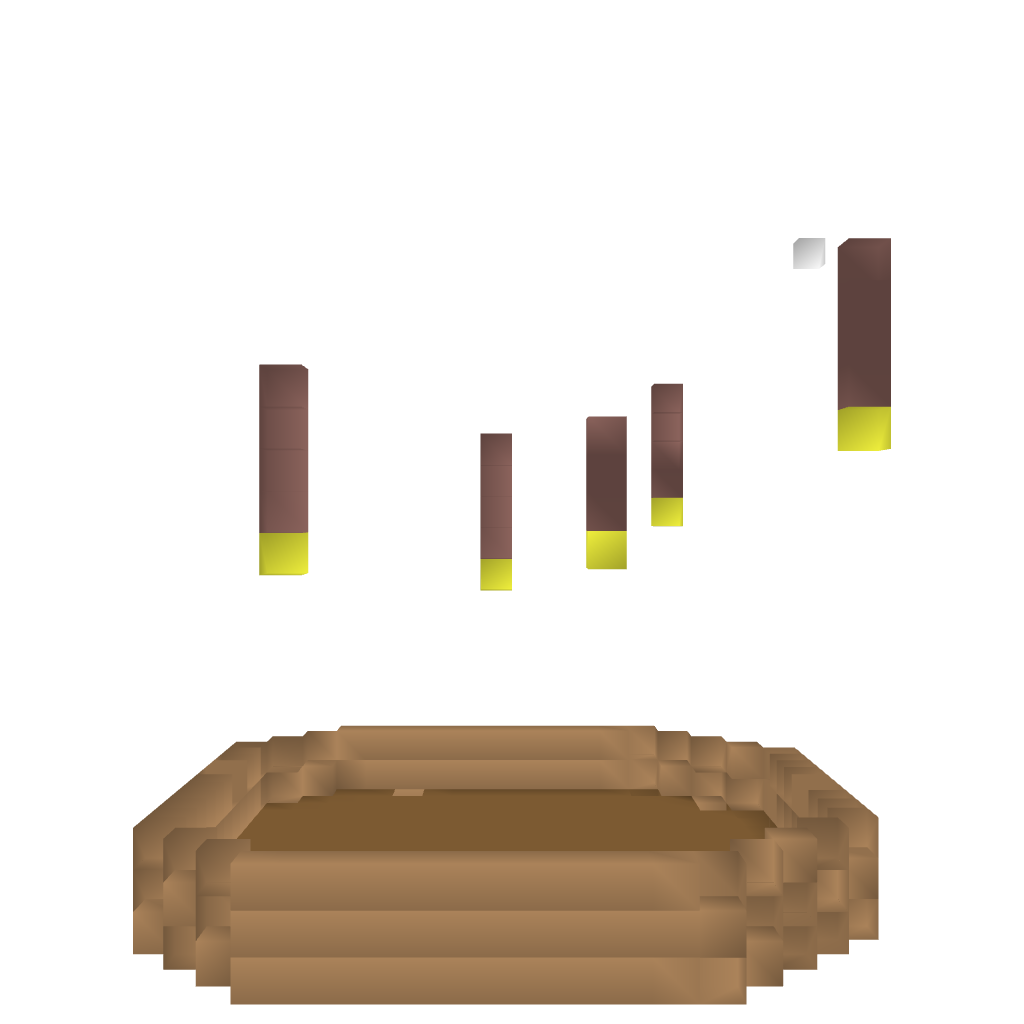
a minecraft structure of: Web tree bad low quality